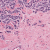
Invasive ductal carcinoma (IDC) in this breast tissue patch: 1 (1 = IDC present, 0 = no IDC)